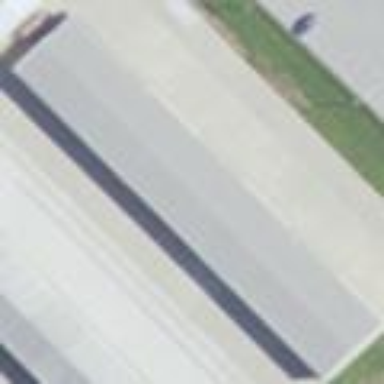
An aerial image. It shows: Hangar building at the airport.